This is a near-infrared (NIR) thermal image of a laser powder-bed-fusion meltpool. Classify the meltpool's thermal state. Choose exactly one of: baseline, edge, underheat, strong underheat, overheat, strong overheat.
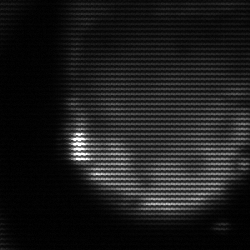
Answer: edge